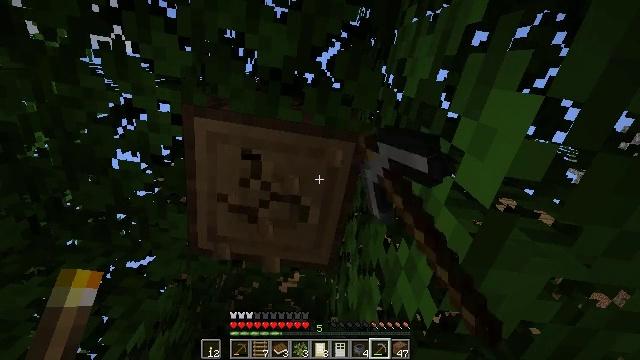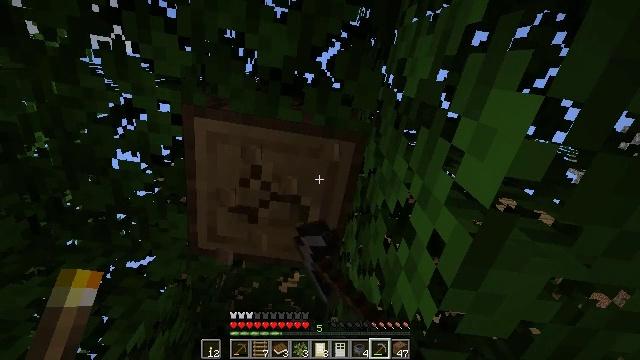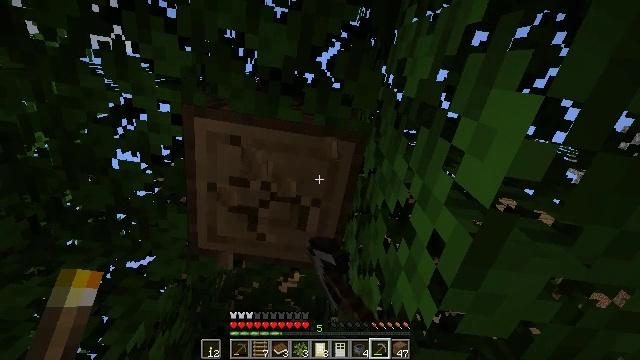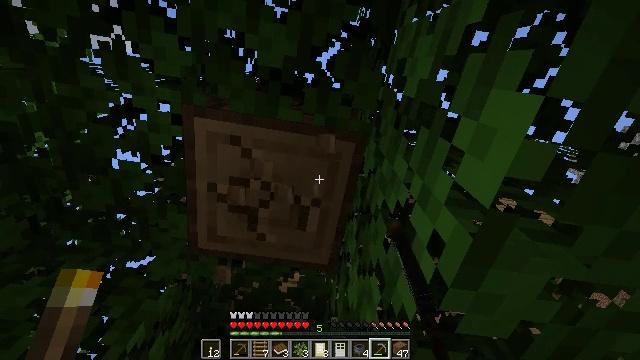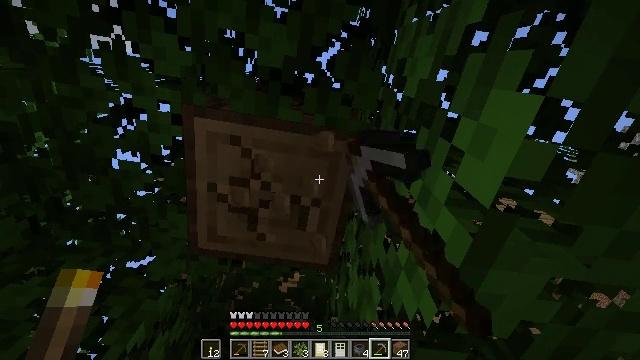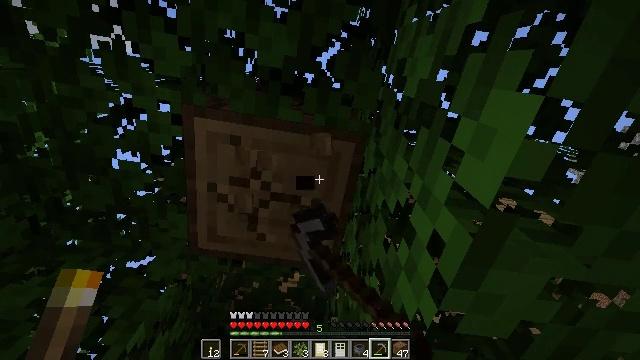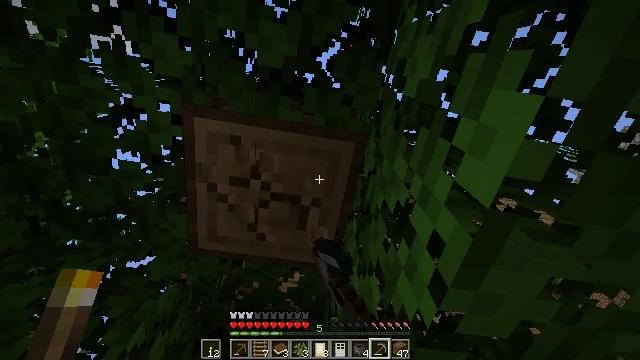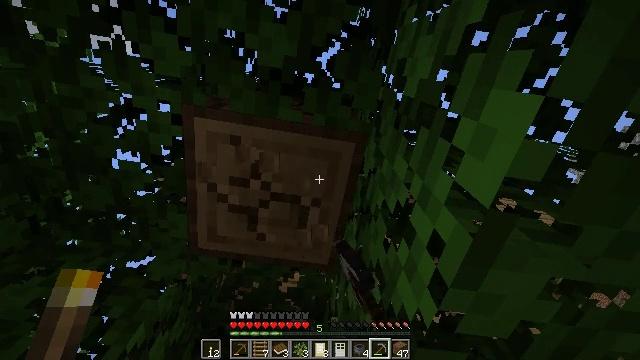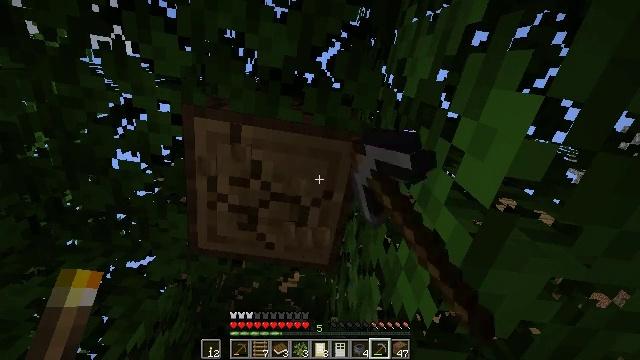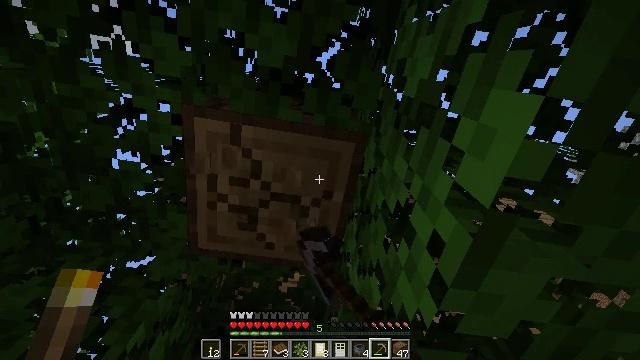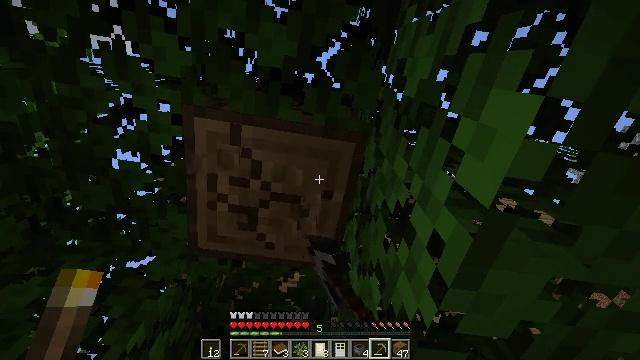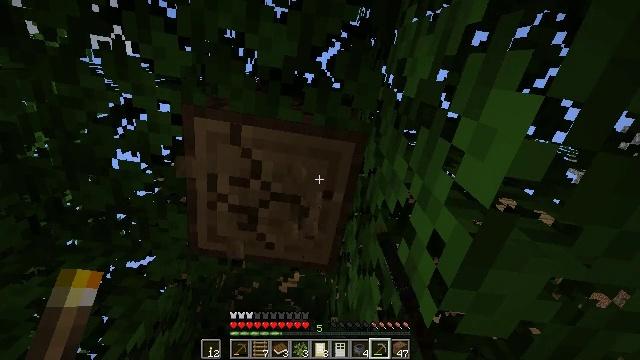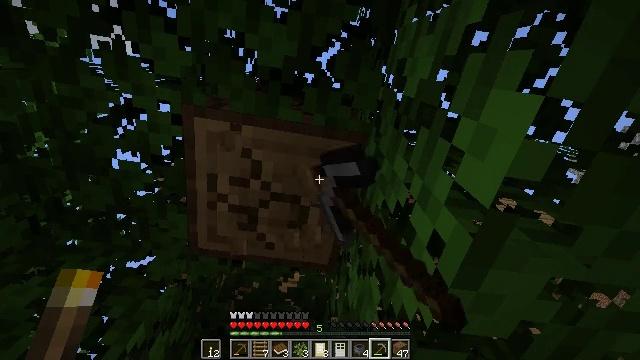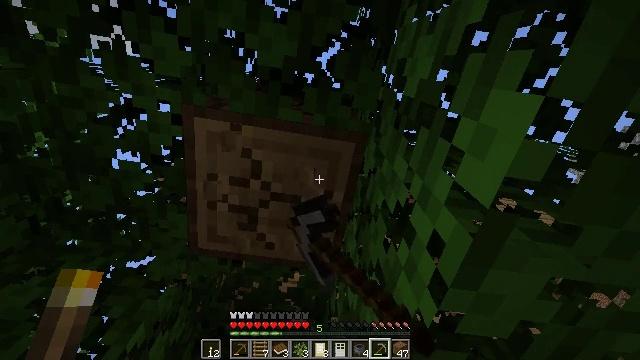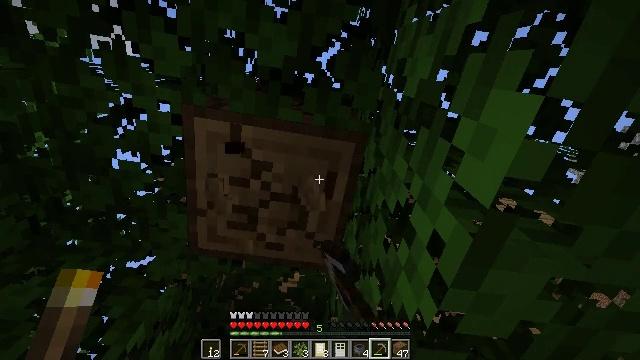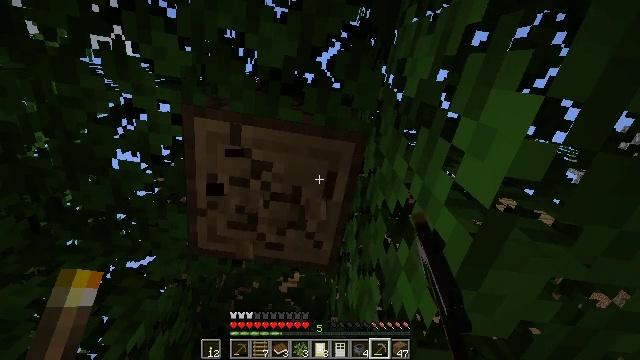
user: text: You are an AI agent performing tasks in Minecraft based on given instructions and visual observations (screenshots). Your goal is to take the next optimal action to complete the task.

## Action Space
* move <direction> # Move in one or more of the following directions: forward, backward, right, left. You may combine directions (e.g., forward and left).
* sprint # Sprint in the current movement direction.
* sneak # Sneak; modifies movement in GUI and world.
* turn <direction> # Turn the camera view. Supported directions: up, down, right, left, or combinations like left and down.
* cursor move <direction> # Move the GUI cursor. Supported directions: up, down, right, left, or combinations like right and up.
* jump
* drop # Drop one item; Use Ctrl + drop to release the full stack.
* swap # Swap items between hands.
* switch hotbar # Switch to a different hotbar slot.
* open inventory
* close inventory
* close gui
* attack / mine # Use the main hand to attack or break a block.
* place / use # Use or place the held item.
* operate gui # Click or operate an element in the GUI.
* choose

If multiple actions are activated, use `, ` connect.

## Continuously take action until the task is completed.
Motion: motion action
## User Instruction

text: Chop down the oak log.
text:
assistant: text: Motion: attack / mine
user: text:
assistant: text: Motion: attack / mine
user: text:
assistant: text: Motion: attack / mine
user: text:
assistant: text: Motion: attack / mine
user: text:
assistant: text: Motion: attack / mine
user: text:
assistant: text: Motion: attack / mine
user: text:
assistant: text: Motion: attack / mine
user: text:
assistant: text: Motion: attack / mine
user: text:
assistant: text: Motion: attack / mine
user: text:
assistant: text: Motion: attack / mine
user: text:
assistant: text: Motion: attack / mine
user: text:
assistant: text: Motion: attack / mine
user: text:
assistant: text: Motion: attack / mine
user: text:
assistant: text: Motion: attack / mine
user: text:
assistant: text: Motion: attack / mine
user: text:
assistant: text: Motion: attack / mine
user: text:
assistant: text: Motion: attack / mine
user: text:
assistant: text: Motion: attack / mine
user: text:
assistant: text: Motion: attack / mine
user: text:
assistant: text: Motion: attack / mine
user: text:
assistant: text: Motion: attack / mine
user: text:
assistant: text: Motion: attack / mine
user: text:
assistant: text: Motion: attack / mine
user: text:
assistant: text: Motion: attack / mine
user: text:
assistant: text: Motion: attack / mine
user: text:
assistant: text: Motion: attack / mine
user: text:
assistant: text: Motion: attack / mine
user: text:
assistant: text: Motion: attack / mine
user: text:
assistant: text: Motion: attack / mine
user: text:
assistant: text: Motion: attack / mine